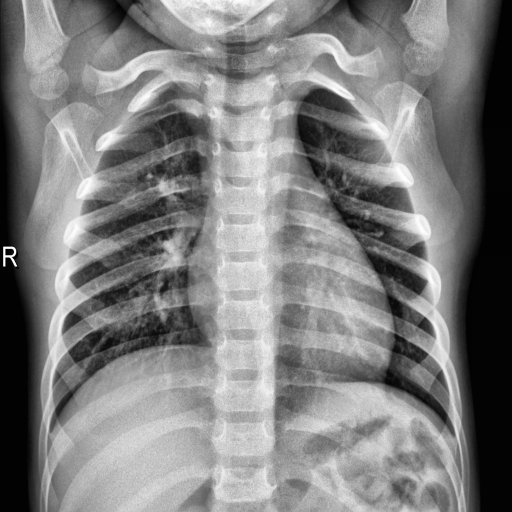
Finding: NORMAL